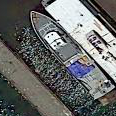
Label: civil